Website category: auto
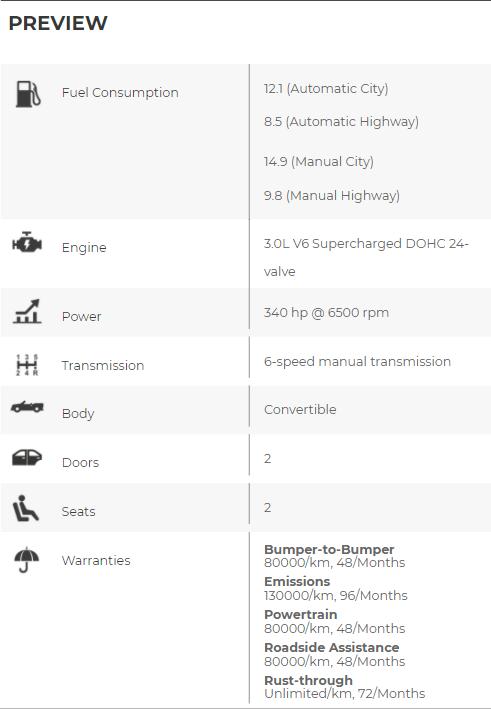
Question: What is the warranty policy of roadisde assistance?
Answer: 80000/km, 48/Months

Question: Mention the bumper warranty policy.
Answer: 80000/km, 48/Months

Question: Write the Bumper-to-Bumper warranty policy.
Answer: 80000/km, 48/Months

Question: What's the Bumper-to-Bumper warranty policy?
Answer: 80000/km, 48/Months

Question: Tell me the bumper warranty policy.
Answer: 80000/km, 48/Months

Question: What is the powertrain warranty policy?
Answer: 80000/km, 48/Months

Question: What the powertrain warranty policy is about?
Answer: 80000/km, 48/Months

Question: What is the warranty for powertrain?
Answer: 80000/km, 48/Months